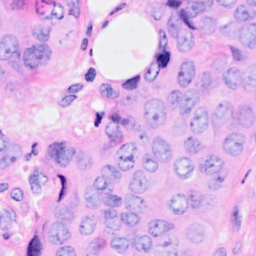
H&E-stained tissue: Breast